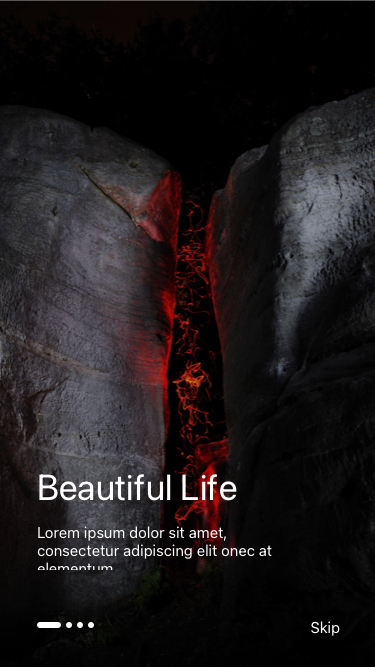
Text in this UI design:
Lorem ipsum dolor sit amet, consectetur adipiscing elit onec at elementum.
Skip
Beautiful Life